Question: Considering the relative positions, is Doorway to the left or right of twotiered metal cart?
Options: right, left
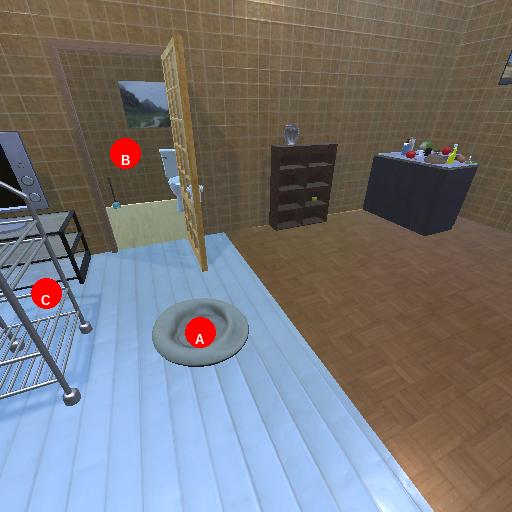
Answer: right